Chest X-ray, PA view. Patient: 52 years old, sex M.
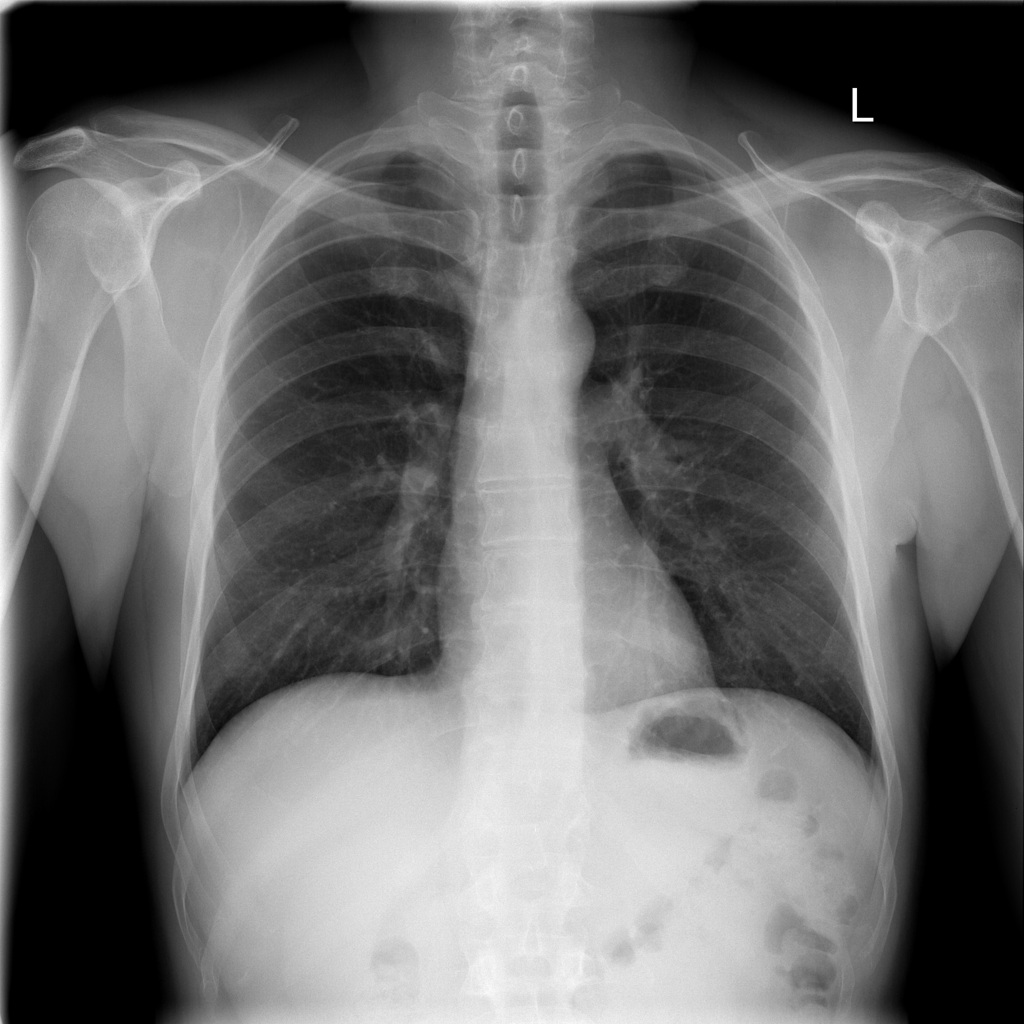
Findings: No Finding